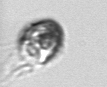
Label: Balanion